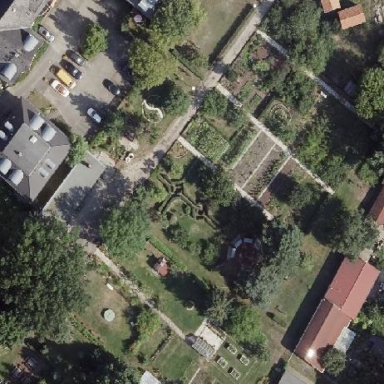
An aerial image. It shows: Educational garden within the school premises. It serves as both amenity for the school and leisure land for the students.